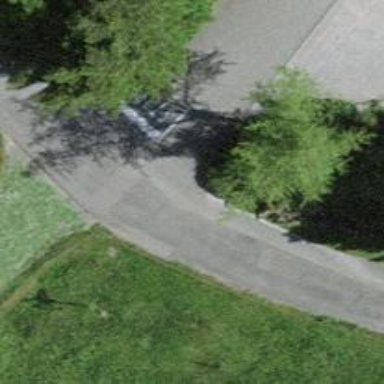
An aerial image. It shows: Asphalt road in residential area.